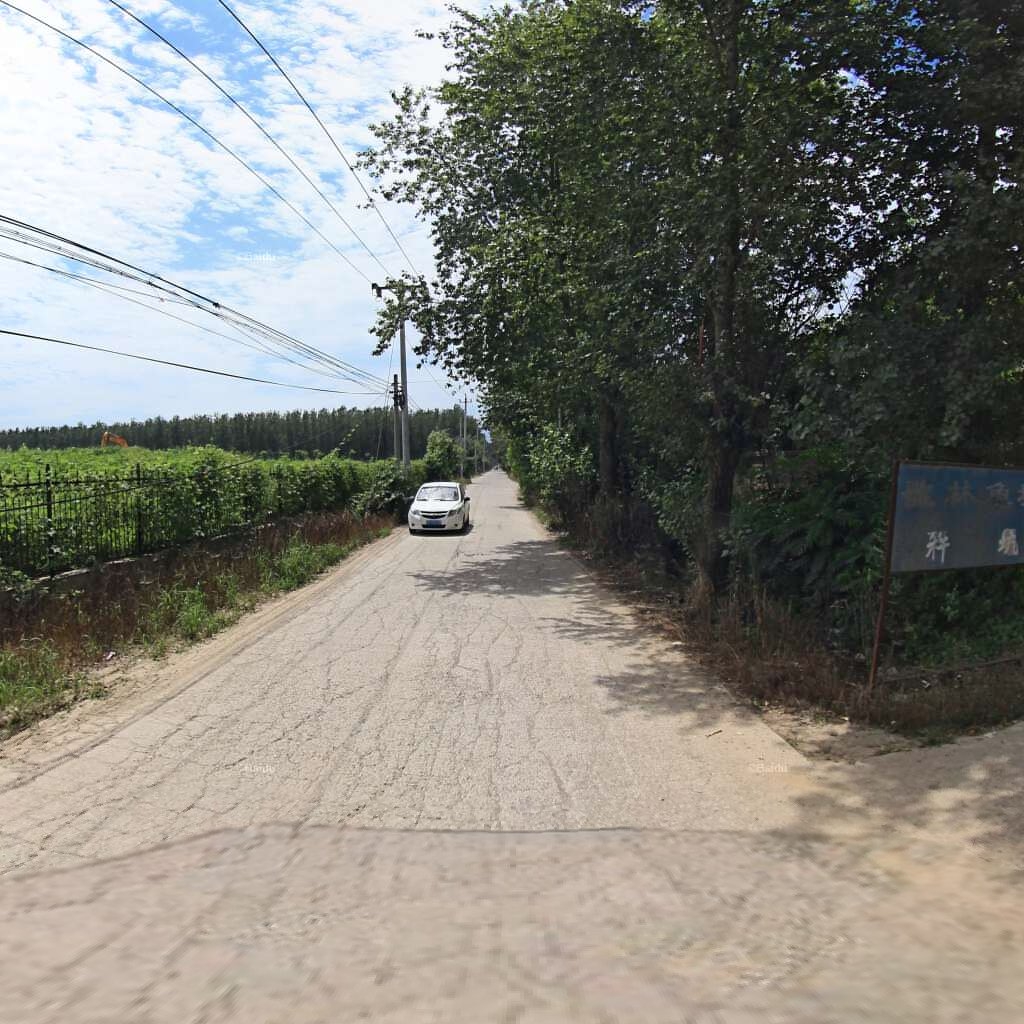
Region: Haidian
Road damage annotations: alligator crack